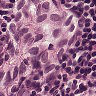
Metastatic tissue present: yes